Aerial crown-view tile of a tropical tree (Barro Colorado Island, Panama), acquired 20250915:
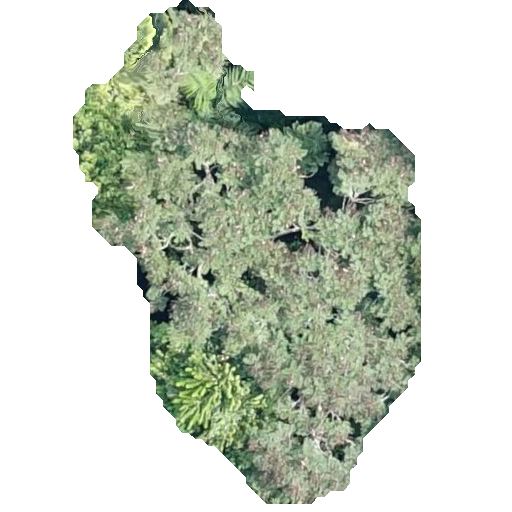
Species: Jacaranda copaia
GBIF accepted scientific name: Jacaranda copaia
Crown area: 157.713 m²